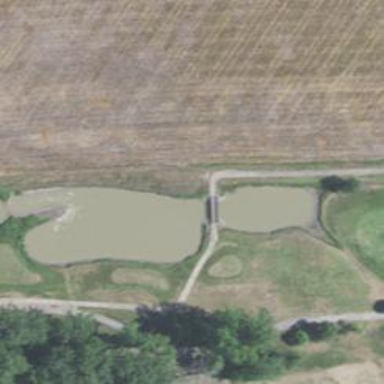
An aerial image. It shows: Service road with bridge used as golf cart path.